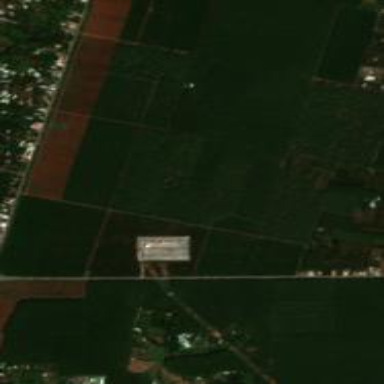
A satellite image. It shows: Orchard with rubber trees.